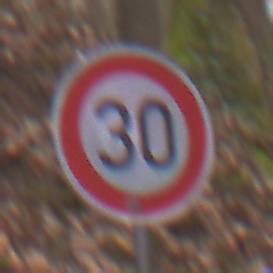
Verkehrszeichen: Geschwindigkeit30
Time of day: Midday
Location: Outdoor (Nature)
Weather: Overcast
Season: Autumn
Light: Natural